Question: I use PostgreSQL, and I have design a model, nested set model, for a table containing relationship.
As a node in the model, every row obviously should has the fields "lft" and "rgt", further more, , which is self-explaining.
The model which is convenient for querying all the sub-node of the node specified, but now I just want to fetch its children but not all of its descendants in a high performance way.

Could you help me? Thanks very much!
.==><URL>
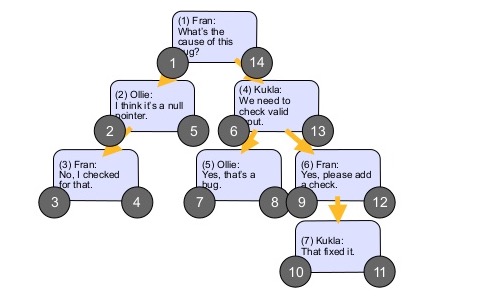
Answer: '''
select *
from table as t_children
where t_children.parent_id in (
select *
from table as t_parent
where t_parent.parent_id is null
)
'''